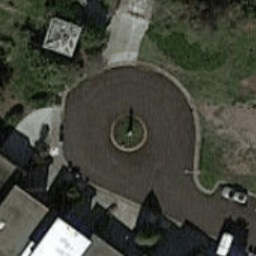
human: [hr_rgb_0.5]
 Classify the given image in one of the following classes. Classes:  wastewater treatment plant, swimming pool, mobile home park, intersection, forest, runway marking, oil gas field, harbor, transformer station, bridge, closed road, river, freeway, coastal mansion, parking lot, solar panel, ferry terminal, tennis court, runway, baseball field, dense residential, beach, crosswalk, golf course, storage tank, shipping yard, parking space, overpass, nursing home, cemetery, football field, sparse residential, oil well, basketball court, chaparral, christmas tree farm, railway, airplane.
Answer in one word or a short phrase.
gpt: closed road